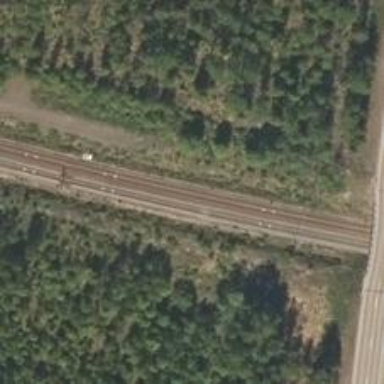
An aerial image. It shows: Railway track with continuous electrified contact line.